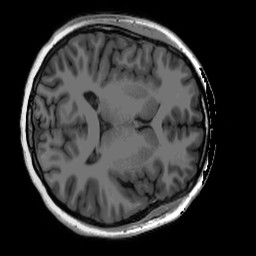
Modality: T1w
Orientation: axial
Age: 20
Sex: female